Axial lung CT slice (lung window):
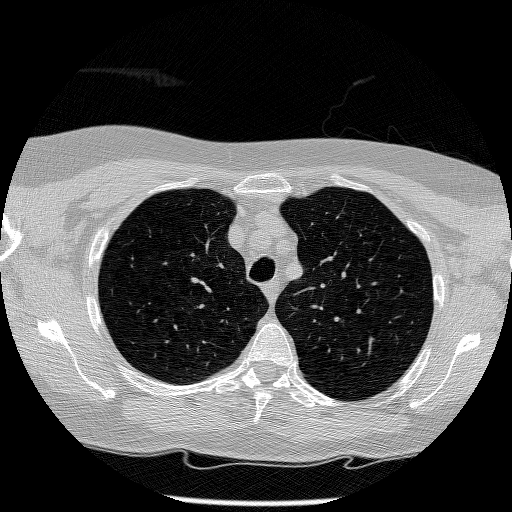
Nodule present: no